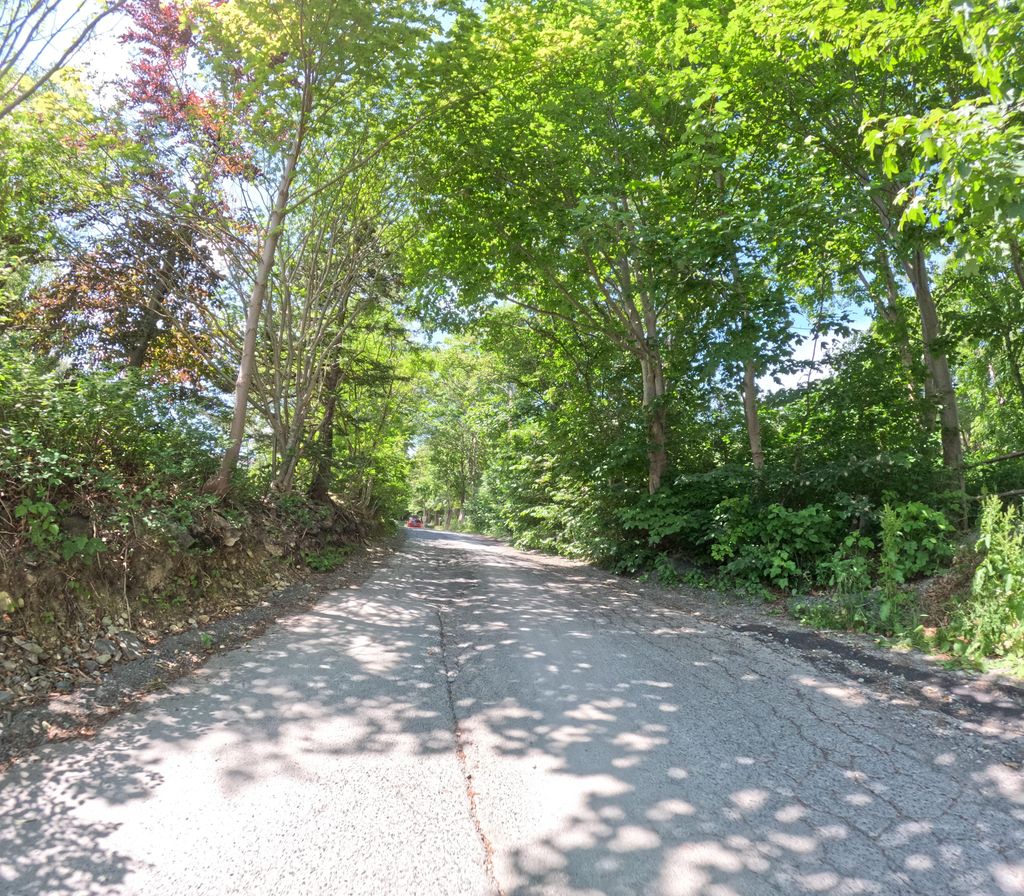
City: st_johns